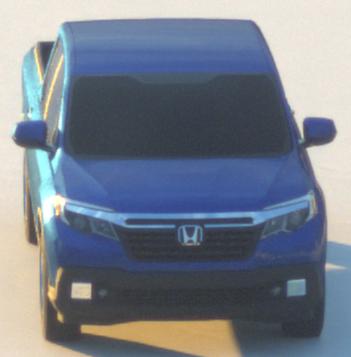
Make: Honda
Model: Ridgeline
Detailed model: Gen. 2
Model produced from: 2016
Model produced until: 2020
Doors: 4
Color: blue
Road condition: dry road
Daytime: sunrise or sunset
Contrast: medium contrast